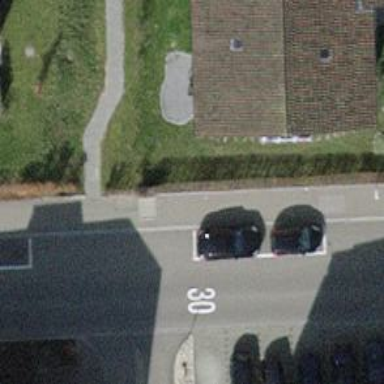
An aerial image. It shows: Street cabinet.